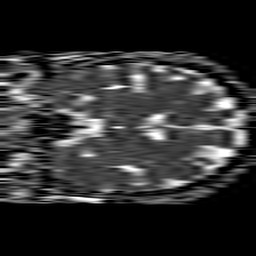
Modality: ADC
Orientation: coronal
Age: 52
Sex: male
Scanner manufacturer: philips
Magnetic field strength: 1.5 T
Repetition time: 4.6 s
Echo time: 0.08631 s